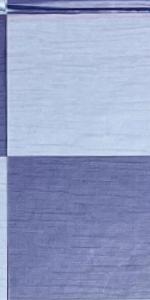
Label: Empty